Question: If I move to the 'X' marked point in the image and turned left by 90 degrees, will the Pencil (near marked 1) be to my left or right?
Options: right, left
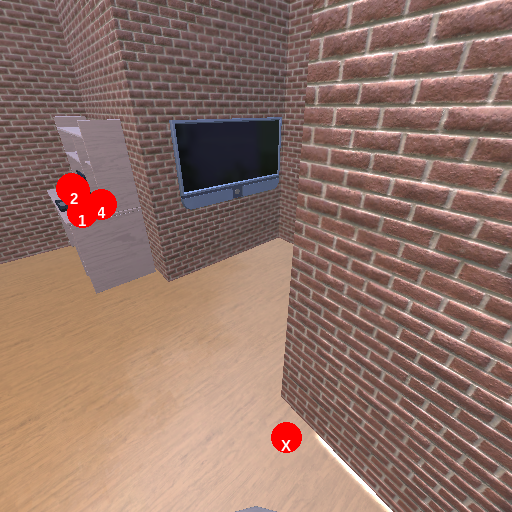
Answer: right